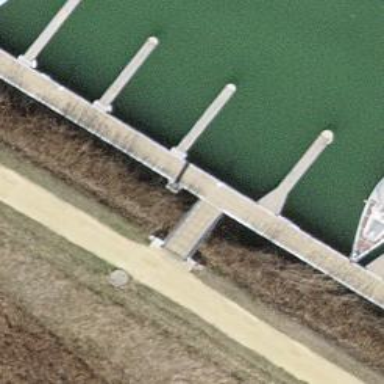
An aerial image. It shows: Man-made pier.